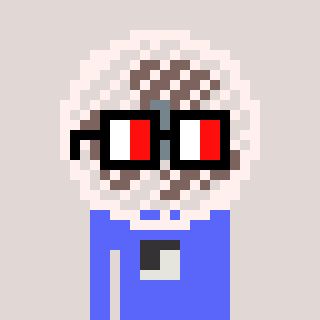
a pixel art character with square glasses with black frames and red eyes, a fan-shaped head and a purple-colored body on a warm background